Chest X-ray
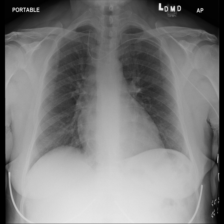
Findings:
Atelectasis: negative
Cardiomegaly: negative
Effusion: negative
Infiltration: negative
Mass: negative
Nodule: negative
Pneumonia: negative
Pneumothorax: negative
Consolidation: negative
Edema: negative
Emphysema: negative
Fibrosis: negative
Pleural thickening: negative
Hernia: negative